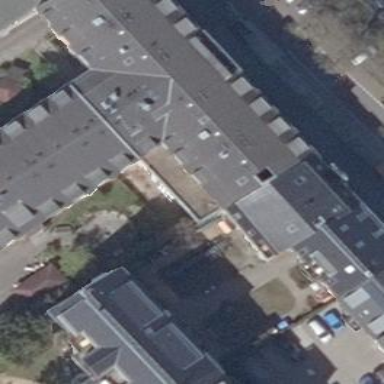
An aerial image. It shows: Gabled roof apartments building with black roof tiles.